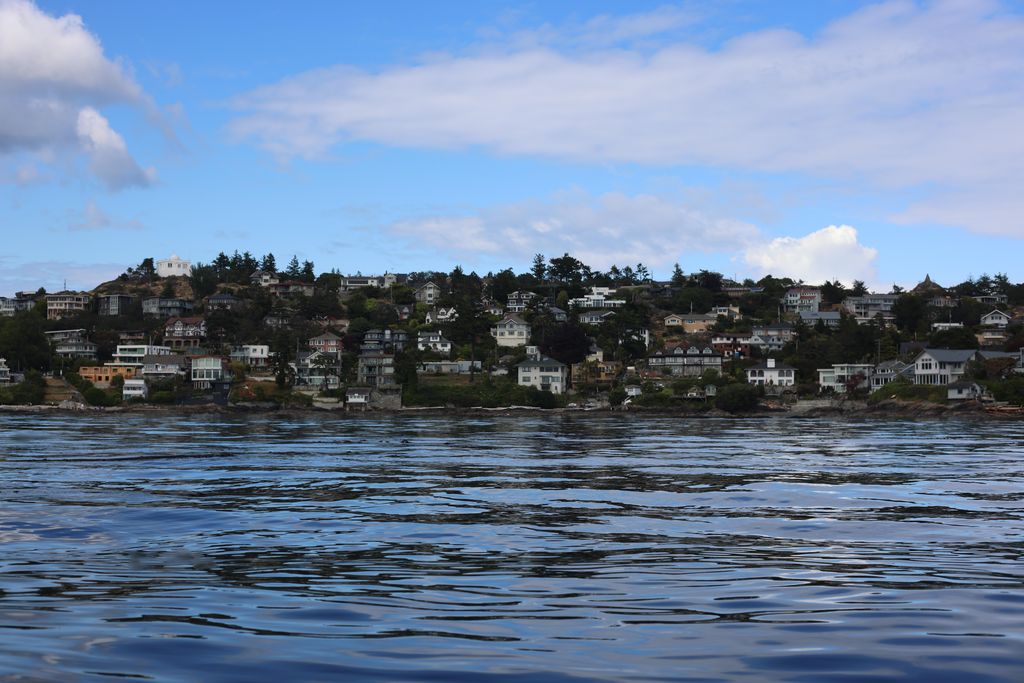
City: victoria